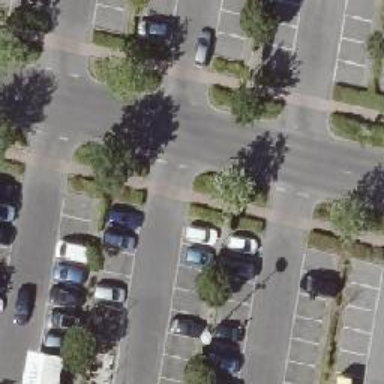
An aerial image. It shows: Asphalt parking aisle along service road.